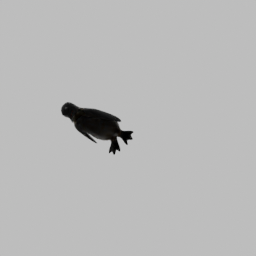
Label: animals